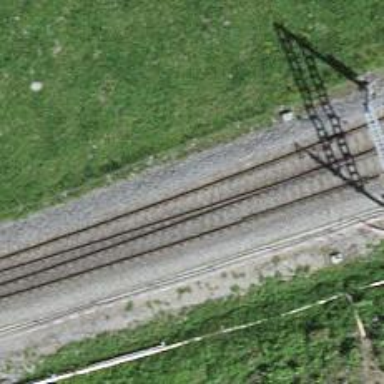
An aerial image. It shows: Single railway track with electrified contact line.